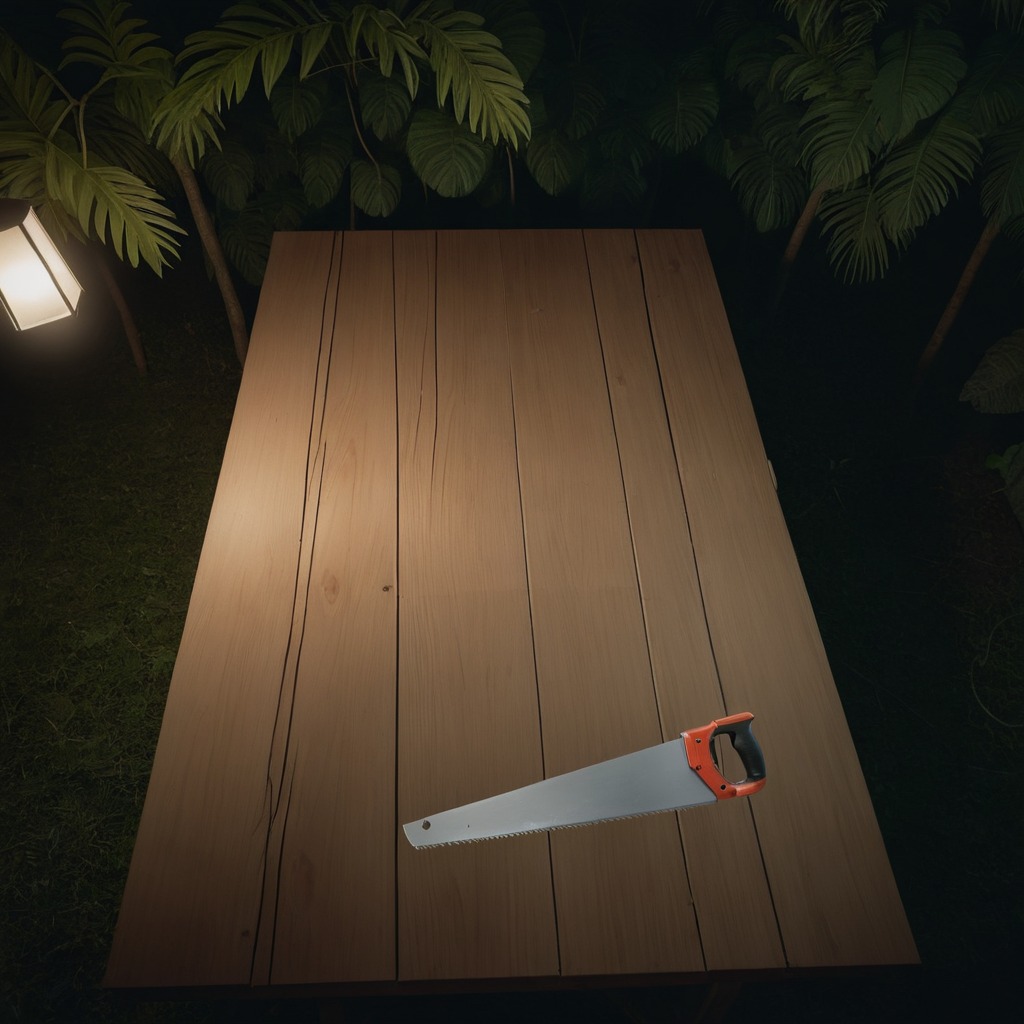
A handheld metal saw is lying on a wooden table inside a jungle field workshop tent at night dim ambient light soft shadows worn but